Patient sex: M
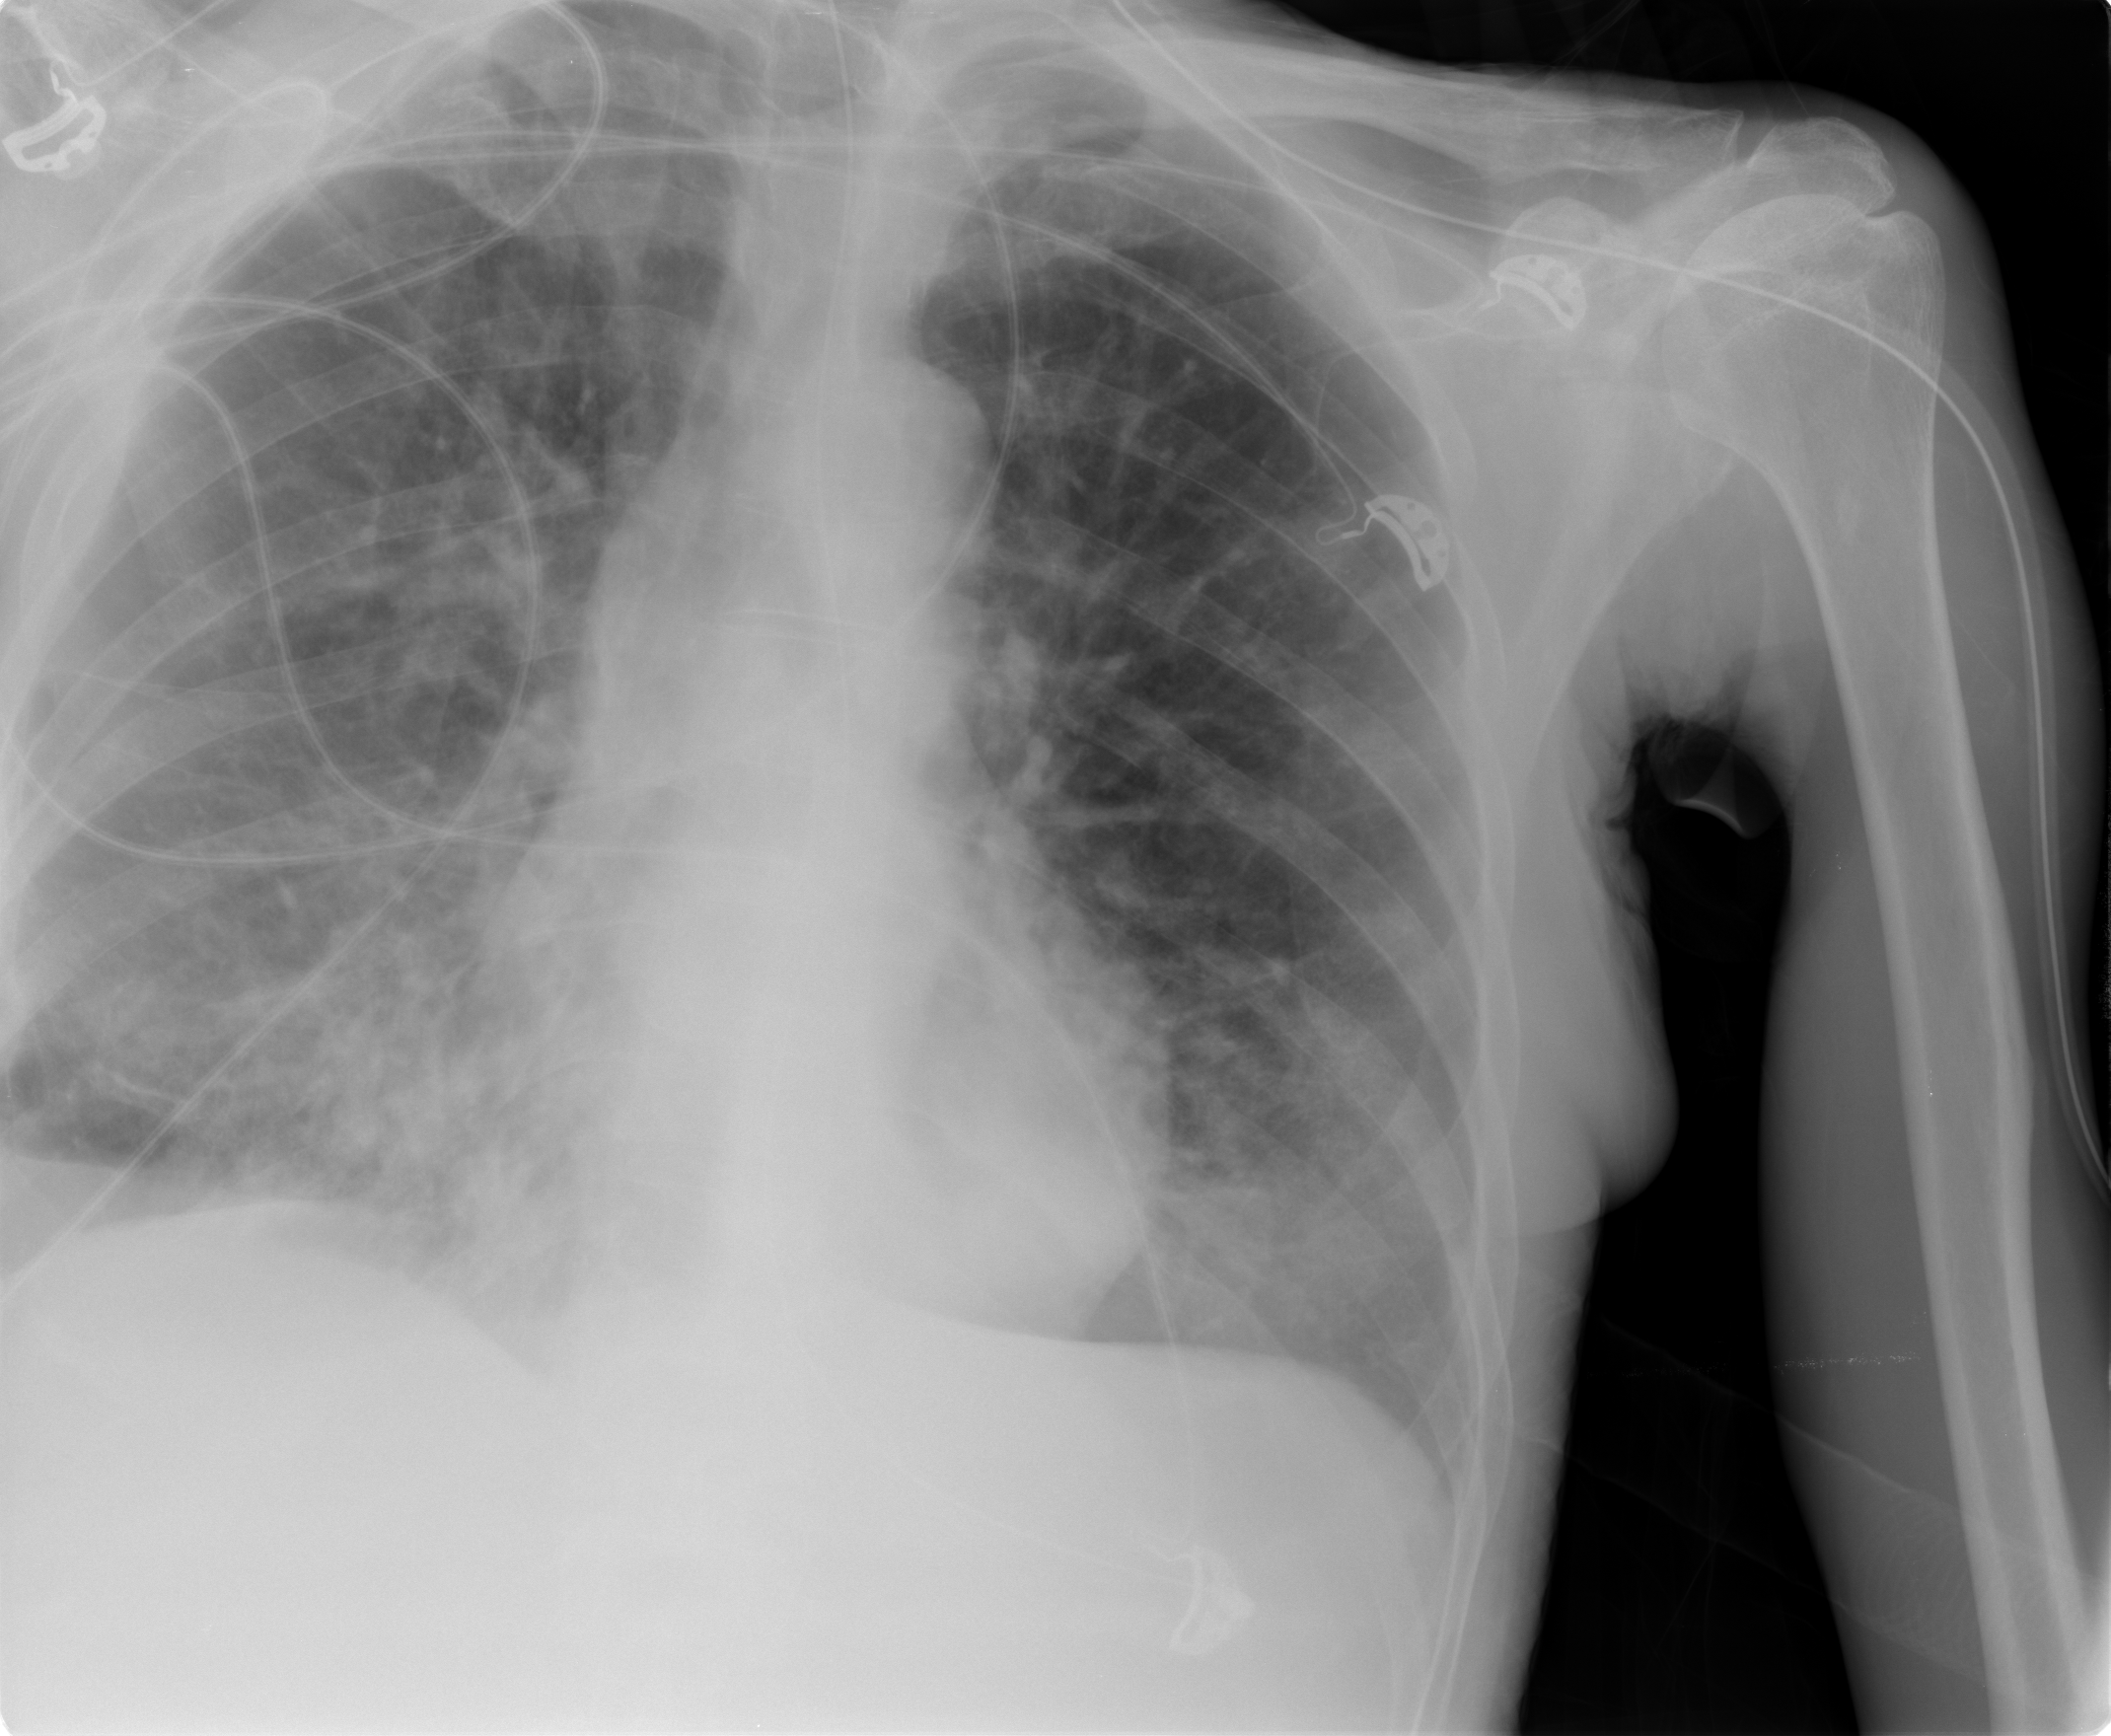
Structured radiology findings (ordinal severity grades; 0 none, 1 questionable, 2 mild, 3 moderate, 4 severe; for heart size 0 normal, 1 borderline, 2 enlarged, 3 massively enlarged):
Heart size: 0
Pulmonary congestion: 2
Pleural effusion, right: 2
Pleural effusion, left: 2
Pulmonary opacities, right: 3
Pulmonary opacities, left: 2
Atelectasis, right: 2
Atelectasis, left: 3